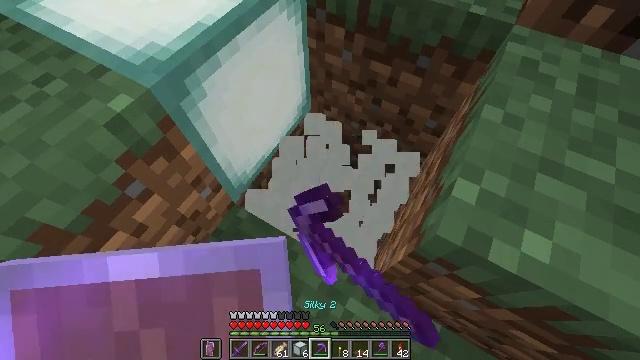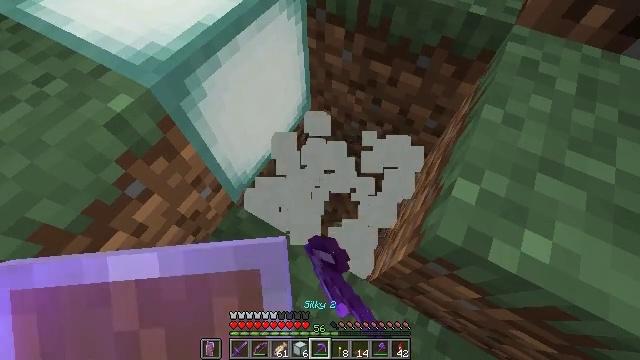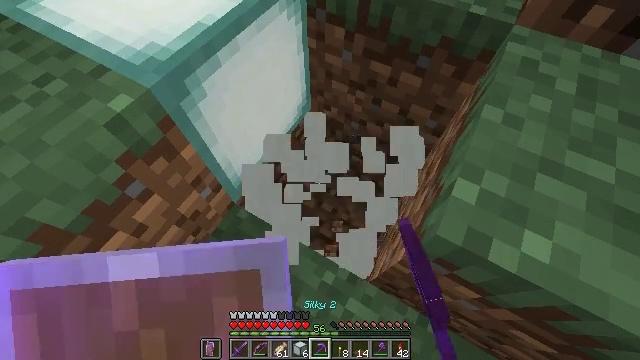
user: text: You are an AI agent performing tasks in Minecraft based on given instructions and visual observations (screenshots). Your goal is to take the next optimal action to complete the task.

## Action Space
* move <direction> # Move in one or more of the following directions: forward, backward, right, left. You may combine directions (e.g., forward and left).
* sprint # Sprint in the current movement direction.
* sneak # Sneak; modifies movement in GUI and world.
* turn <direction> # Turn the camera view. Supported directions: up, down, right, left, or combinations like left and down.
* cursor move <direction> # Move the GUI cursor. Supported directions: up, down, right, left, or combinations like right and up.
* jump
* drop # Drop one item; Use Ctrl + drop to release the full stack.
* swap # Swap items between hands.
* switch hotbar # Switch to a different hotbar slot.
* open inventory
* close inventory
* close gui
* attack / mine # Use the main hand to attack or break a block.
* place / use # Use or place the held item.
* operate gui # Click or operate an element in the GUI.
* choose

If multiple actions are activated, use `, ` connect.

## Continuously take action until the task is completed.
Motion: motion action
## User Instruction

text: Mine the sea lantern from the ocean monument.
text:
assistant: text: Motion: attack / mine
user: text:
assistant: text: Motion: attack / mine
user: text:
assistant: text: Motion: attack / mine